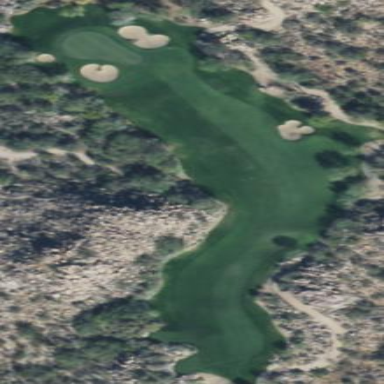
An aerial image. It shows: Rough area on grassy golf course.